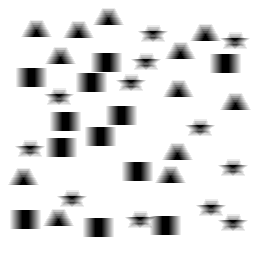
Squares: 12
Triangles: 12
Stars: 12
Total shapes: 36